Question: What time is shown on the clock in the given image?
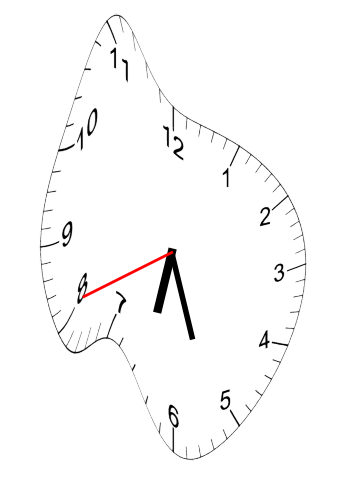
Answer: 06:26:41